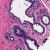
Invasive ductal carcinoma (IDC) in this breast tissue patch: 0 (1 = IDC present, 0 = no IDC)